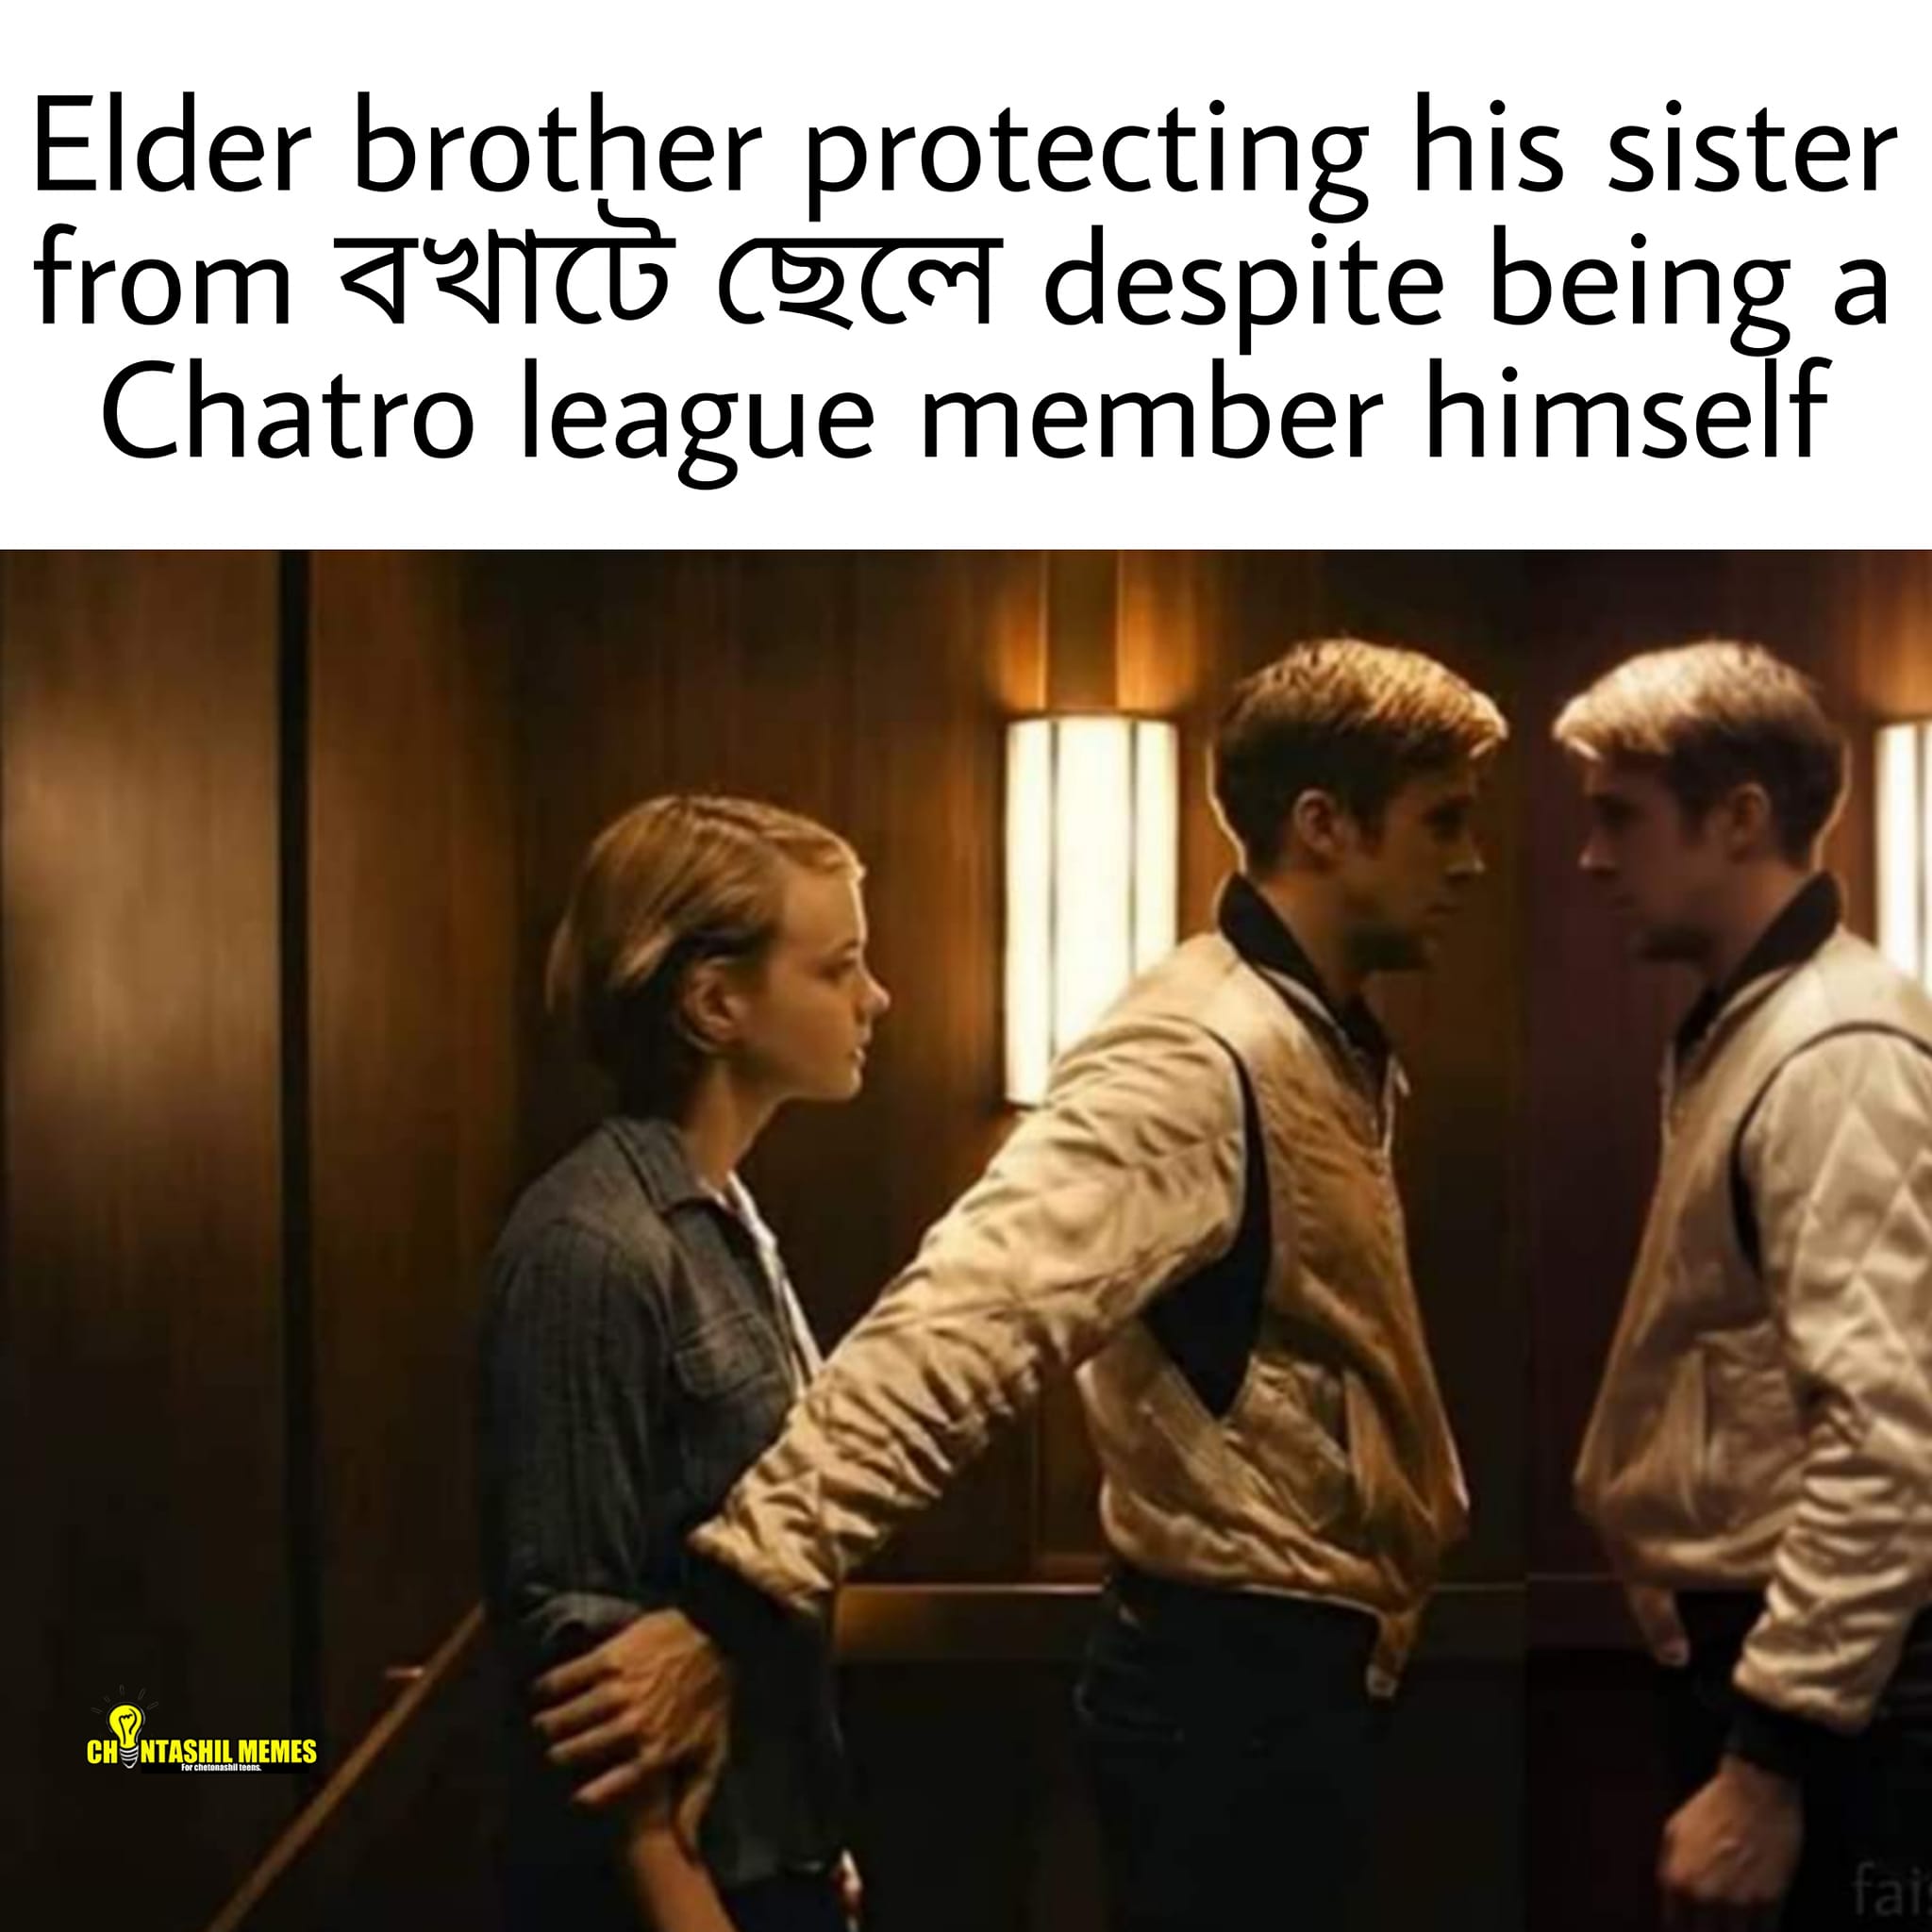
Caption: Elder brother protecting his sister from বখাটে ছেলে  despite being a Chatro league member himself
Label: non-hate